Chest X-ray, PA view. Patient: 31 years old, sex F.
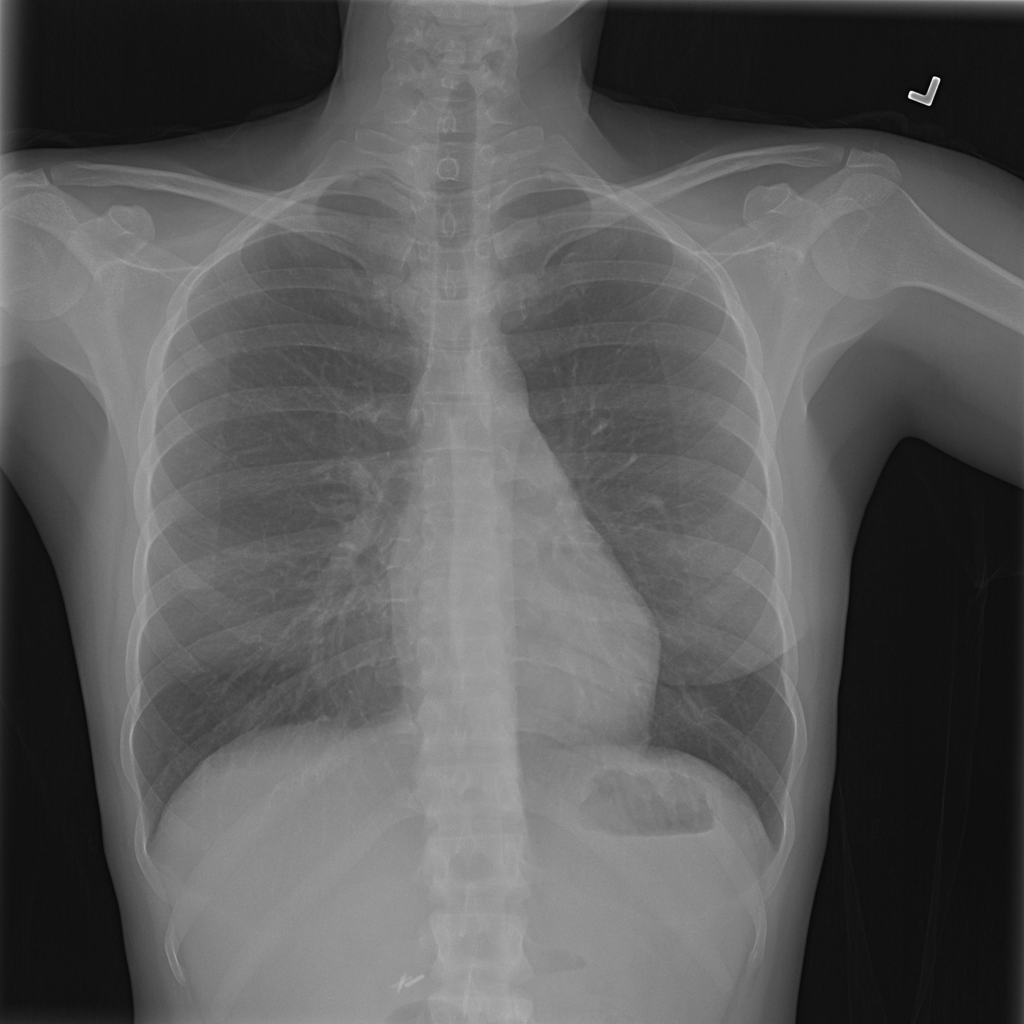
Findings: No Finding